Brain MRI, t1w sequence, axial 2D slice.
Patient: age 45, sex F, weight 95 kg, height 1.95 m
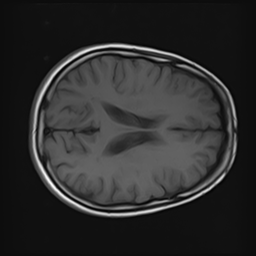